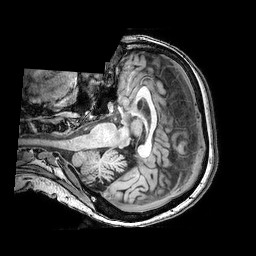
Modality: T1w
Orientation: axial
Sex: female
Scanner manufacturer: philips
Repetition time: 0.008069 s
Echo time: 0.00369 s